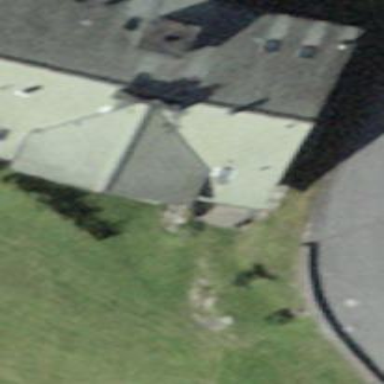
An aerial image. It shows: Building with tiled roof.